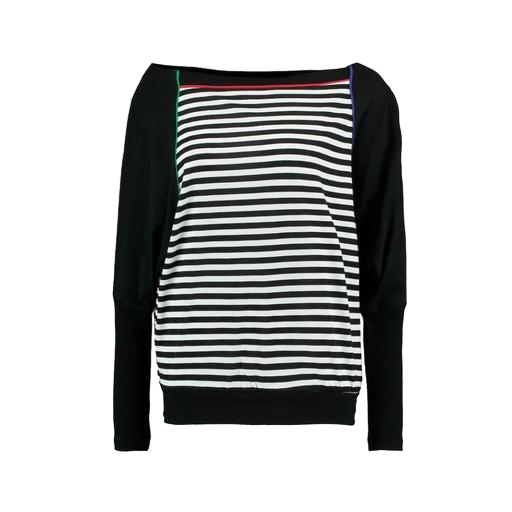
black striped long-sleeve t-shirt, black striped zip-shoulder top, black striped cold-shoulder top only macy, white background